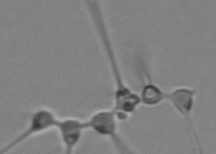
Label: Asterionellopsis_glacialis